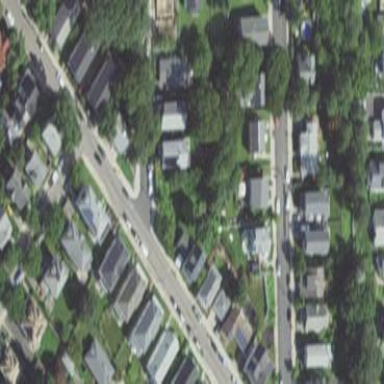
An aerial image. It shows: Sidewalk along the footway.